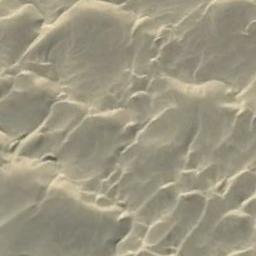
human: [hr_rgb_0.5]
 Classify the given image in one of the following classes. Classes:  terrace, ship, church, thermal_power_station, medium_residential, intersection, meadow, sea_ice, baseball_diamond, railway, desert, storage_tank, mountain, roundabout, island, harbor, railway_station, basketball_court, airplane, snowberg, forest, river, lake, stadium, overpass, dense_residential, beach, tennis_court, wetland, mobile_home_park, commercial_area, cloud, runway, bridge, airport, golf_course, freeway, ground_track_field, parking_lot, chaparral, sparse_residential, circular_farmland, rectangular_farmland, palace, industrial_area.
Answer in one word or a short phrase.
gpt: desert